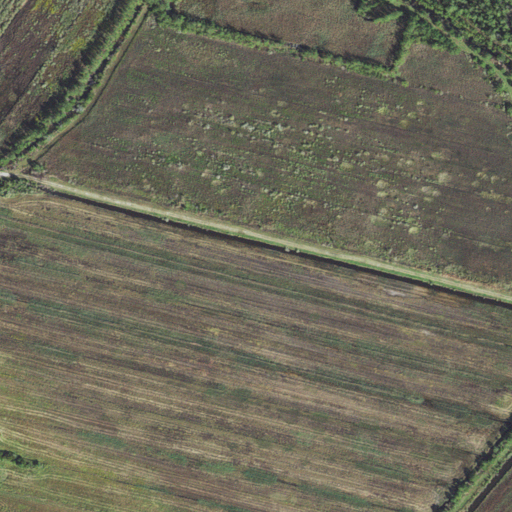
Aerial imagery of island in North Carolina named Goose Creek Island containing cultivated crops, grassland, woody wetlands, herbaceous wetlands, barren land, and evergreen forest